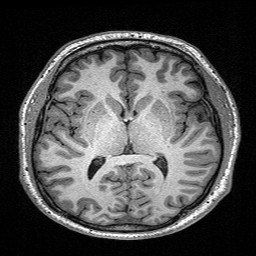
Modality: T1w
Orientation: coronal
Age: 24
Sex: male
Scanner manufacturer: siemens
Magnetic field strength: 3 T
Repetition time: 2.4 s
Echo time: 0.03 s